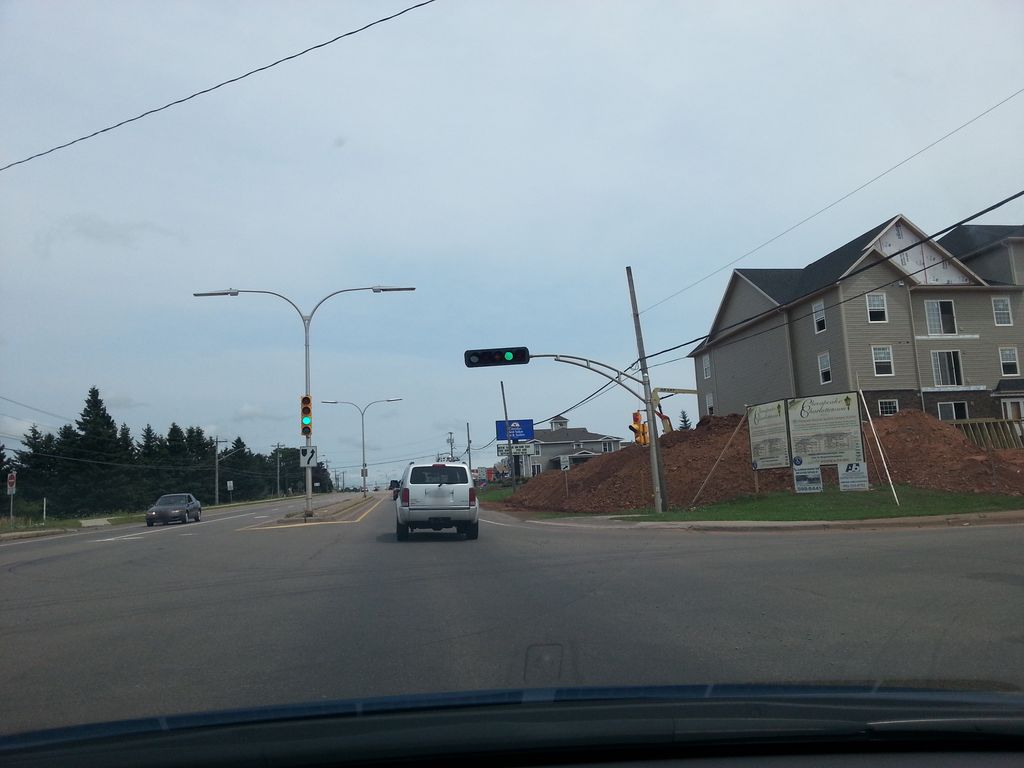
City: charlottetown